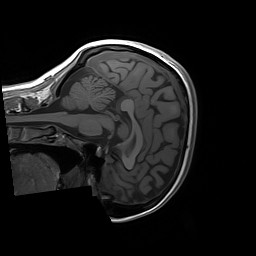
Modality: T1w
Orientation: sagittal
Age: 23
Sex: female